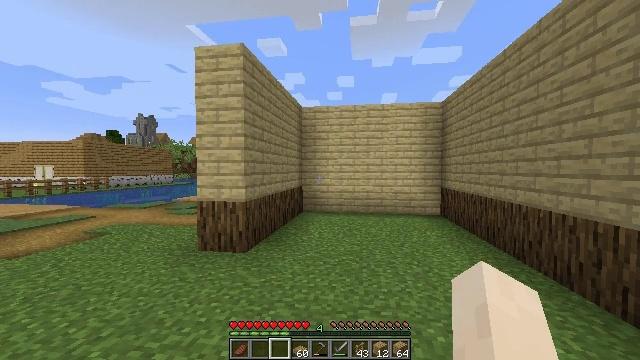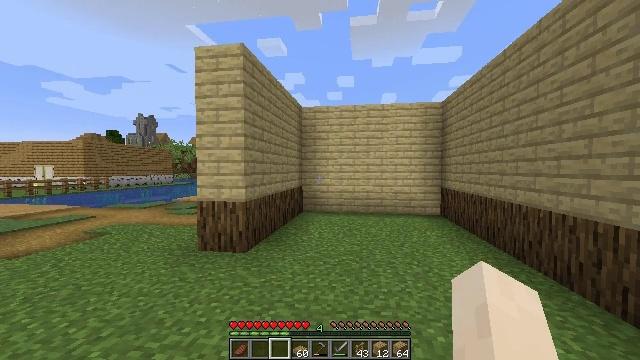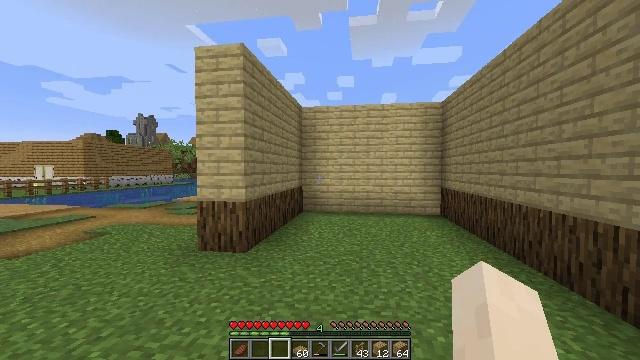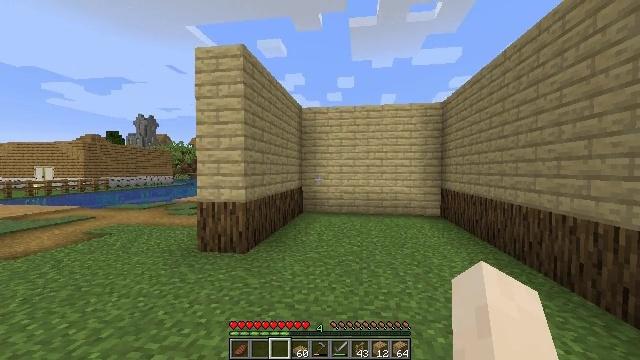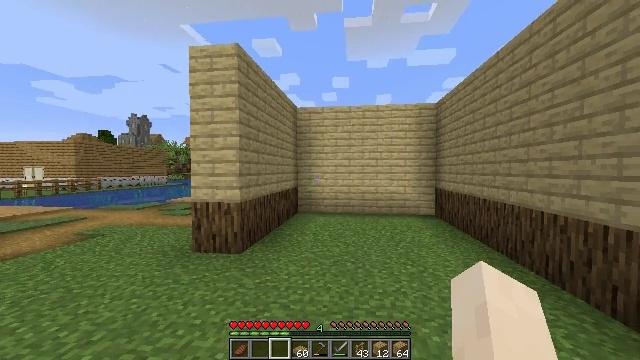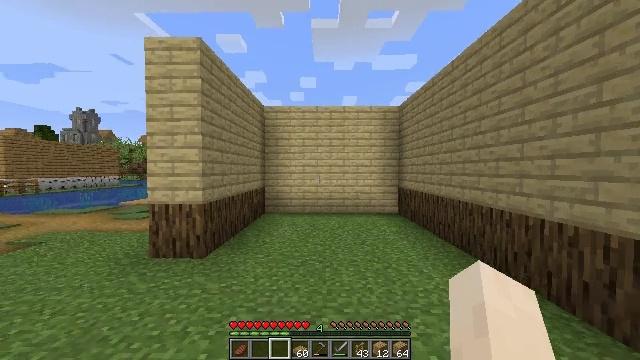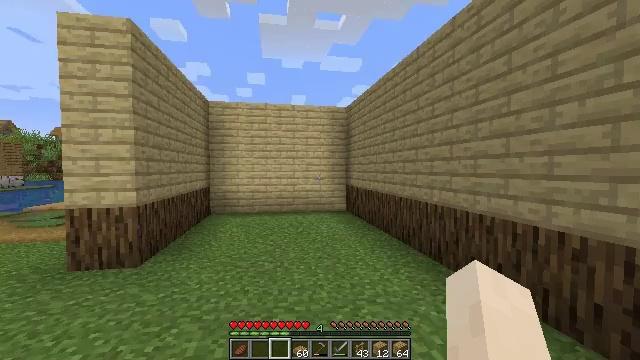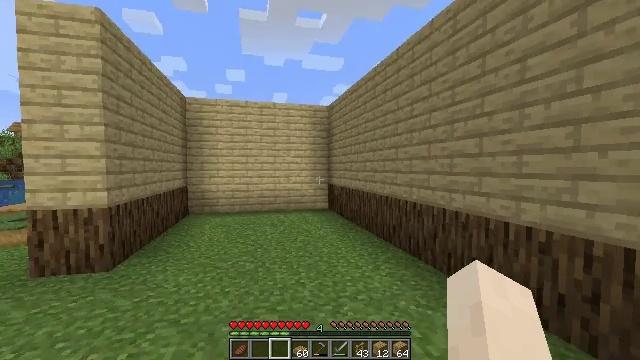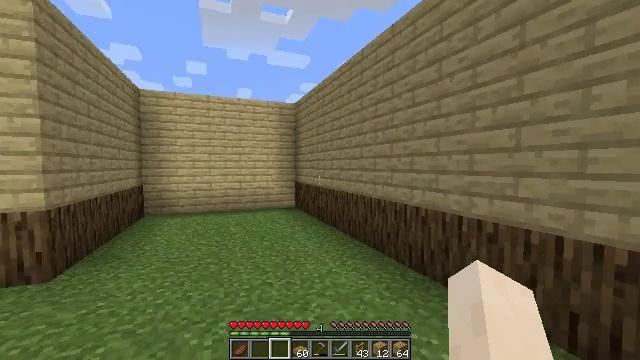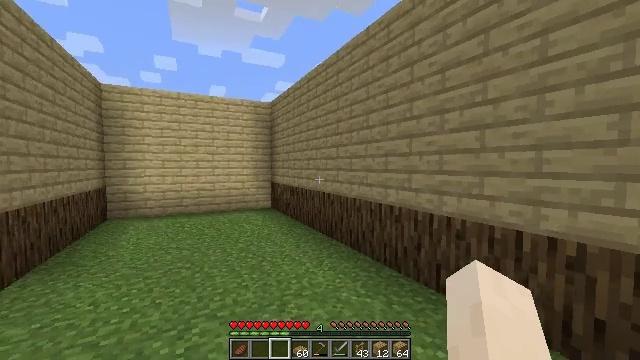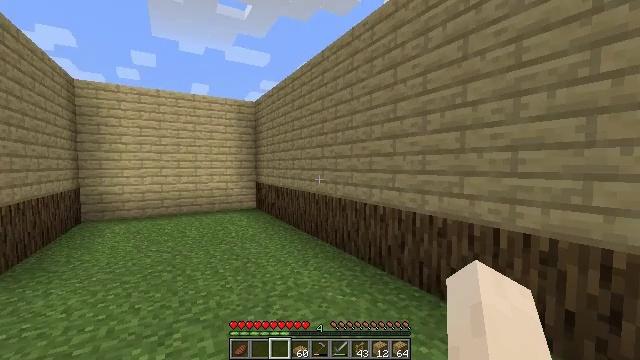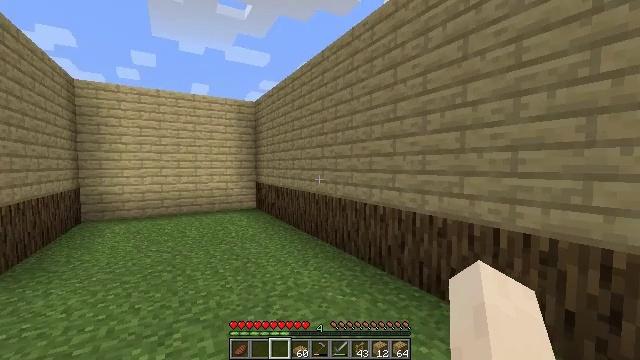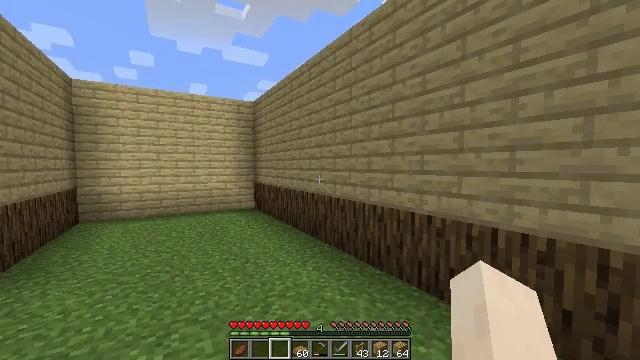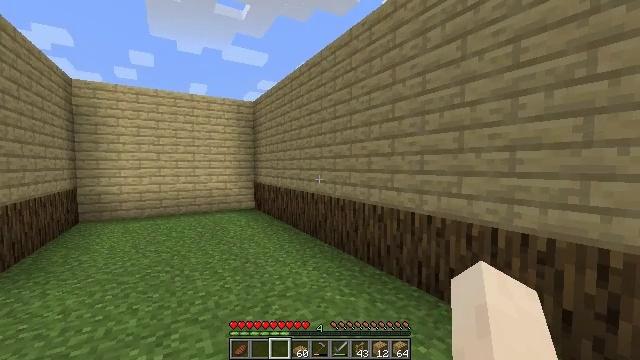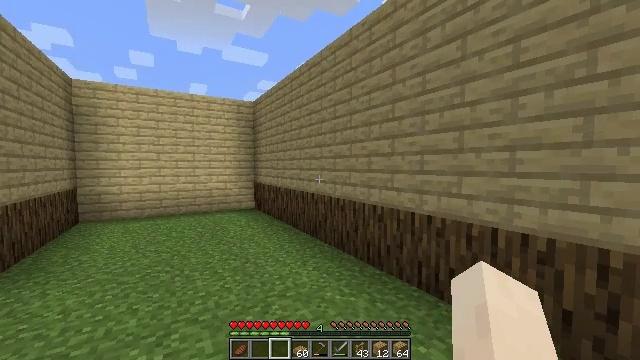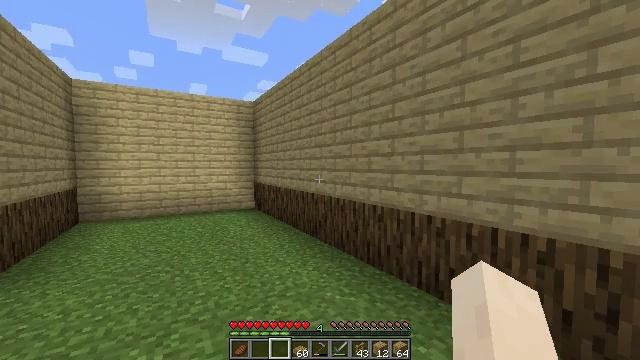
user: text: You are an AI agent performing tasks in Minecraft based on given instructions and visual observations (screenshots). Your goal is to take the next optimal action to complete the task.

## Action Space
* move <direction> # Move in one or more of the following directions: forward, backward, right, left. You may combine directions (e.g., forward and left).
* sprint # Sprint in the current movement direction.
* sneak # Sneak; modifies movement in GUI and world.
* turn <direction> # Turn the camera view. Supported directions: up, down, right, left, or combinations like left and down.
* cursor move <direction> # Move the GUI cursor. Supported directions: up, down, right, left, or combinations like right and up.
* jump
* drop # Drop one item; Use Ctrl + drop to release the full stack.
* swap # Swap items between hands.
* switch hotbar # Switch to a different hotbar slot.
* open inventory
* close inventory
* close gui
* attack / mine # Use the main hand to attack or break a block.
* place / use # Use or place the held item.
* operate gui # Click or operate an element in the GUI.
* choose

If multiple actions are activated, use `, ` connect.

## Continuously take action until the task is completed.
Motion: motion action
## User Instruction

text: Mine the birch planks.
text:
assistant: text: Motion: no_op
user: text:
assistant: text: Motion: no_op
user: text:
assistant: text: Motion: no_op
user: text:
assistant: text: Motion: turn right
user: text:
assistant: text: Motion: turn right
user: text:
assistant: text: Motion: turn right
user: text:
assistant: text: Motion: turn right
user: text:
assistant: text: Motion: turn right
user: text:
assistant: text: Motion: turn right
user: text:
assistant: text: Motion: turn right
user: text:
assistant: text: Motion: no_op
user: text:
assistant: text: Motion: no_op
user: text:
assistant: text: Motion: no_op
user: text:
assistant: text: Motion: no_op
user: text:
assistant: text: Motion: no_op
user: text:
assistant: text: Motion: no_op
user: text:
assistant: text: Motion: no_op
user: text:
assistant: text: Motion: no_op
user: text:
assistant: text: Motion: no_op
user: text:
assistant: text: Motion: no_op
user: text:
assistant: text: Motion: no_op
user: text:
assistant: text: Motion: no_op
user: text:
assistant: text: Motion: no_op
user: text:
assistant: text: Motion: no_op
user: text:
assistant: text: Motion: no_op
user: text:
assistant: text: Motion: no_op
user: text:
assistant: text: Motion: no_op
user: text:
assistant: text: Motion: no_op
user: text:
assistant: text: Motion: no_op
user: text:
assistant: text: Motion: no_op